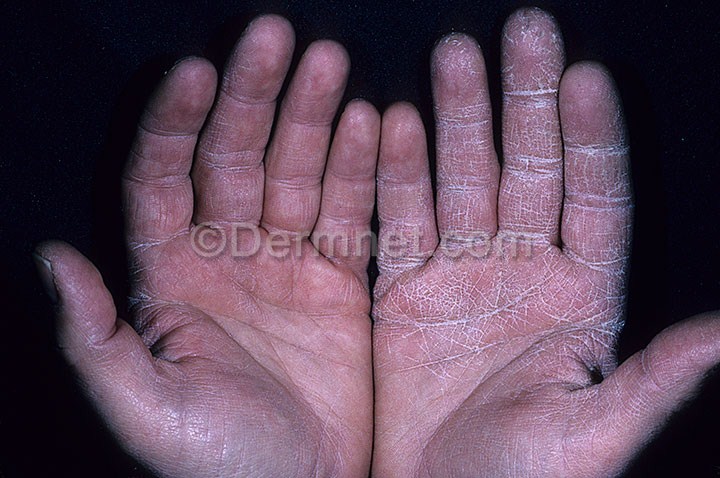
Disease: Tinea Ringworm Candidiasis and other Fungal Infections